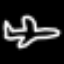
Label: airplane